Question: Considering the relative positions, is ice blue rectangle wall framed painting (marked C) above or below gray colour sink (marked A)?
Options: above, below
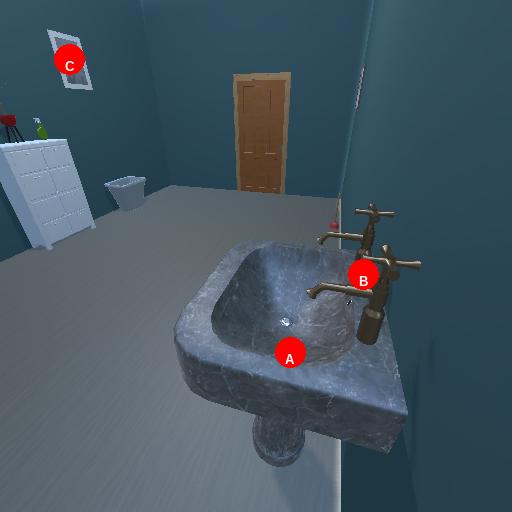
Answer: above